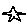
Label: star